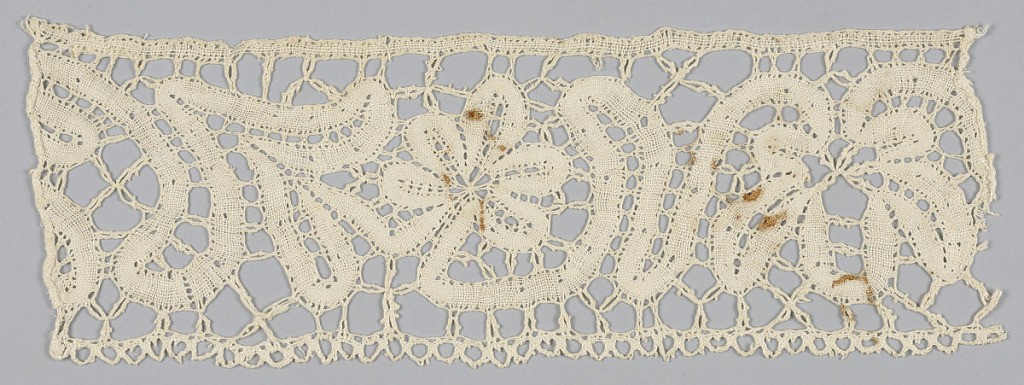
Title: Band
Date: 18th–19th century
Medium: linen Technique: bobbin lace, continuous tape with bars added
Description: Band of northern Italian guipure in a design using scroll tapes with brides. Design is based on a 17th-century pattern.